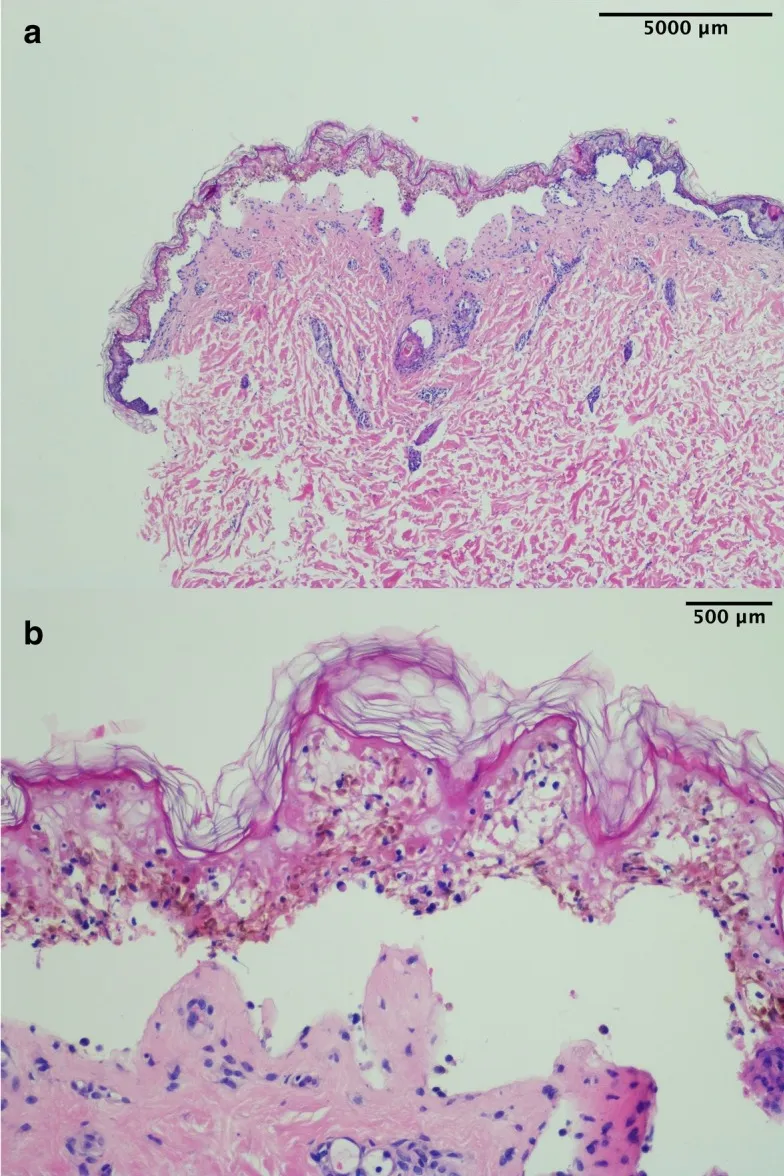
Histological findings from skin biopsy. a Low-power image showing sub-epidermal splitting. b Higher-power image shows splitting with necrotic keratinocytes in the epidermis, accompanied by apoptotic debris.
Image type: pathology (h&e)